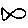
Label: fish